Question: I am restoring a SQL database using C# code.When we are restore a backup using SQL server management studio we can chose the back up set.Can we do that using the code.

I used the following code
'''
openFileDialog1.ShowDialog();
string databaseName = "TempDb";
Restore sqlRestore = new Restore();
BackupDeviceItem deviceItem = new BackupDeviceItem(openFileDialog1.FileName, DeviceType.File);
sqlRestore.Devices.Add(deviceItem);
sqlRestore.Database = databaseName;
DataConnection dataConnection = new DataConnection();
ServerConnection connection = new ServerConnection(dataConnection.DataBaseConnection);
Server sqlServer = new Server(connection);
Database db = sqlServer.Databases[databaseName];
sqlRestore.Action = RestoreActionType.Database;
String dataFileLocation = db.FileGroups[0].Files[0].FileName;
String logFileLocation = db.LogFiles[0].FileName;
db = sqlServer.Databases[databaseName];
sqlServer.ConnectionContext.Disconnect();
RelocateFile rf = new RelocateFile(databaseName, dataFileLocation);
sqlRestore.RelocateFiles.Add(new RelocateFile(databaseName, dataFileLocation));
sqlRestore.RelocateFiles.Add(new RelocateFile(databaseName + "_log", logFileLocation));
sqlRestore.ReplaceDatabase = true;
sqlRestore.Complete += new ServerMessageEventHandler(sqlRestore_Complete);
sqlRestore.PercentCompleteNotification = 10;
sqlRestore.PercentComplete += new PercentCompleteEventHandler(sqlRestore_PercentComplete);
sqlRestore.SqlRestore(sqlServer);
db = sqlServer.Databases[databaseName];
db.SetOnline();
sqlServer.Refresh();
'''
Using the above code its only restore the first set.
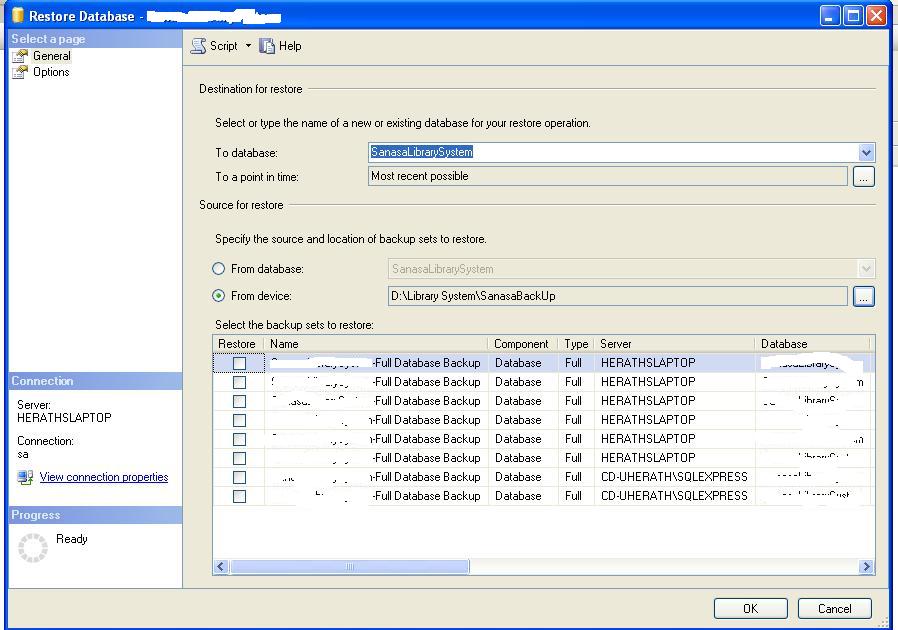
Answer: Taking a look at <URL>, it appears that
> The important field is FileNumber on the Restore object. The default value is 1
You can get a list of Backupsetsusing the <URL> method.
VB code from the link
'''
res.Devices.AddDevice("C:\AdventureWorks2012Backup.BAK", DeviceType.File)
dt = res.ReadBackupHeader(srv)
For Each r As DataRow In dt.Rows
For Each c As DataColumn In dt.Columns
Console.WriteLine(c.ToString + " = " + r(c).ToString())
Next
Next
'''
So once you know which backupset you want you can set
'''
sqlRestore.FileNumber = YOUR_CHOSEN_SET;
'''